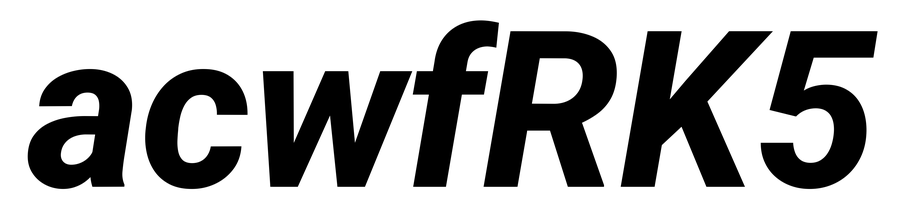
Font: Roboto-Italic_ExtraBold_Italic